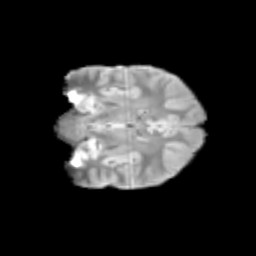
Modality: T2w
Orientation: coronal
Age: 12
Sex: male
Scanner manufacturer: siemens
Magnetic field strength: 3 T
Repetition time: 3.8 s
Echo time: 0.07 s